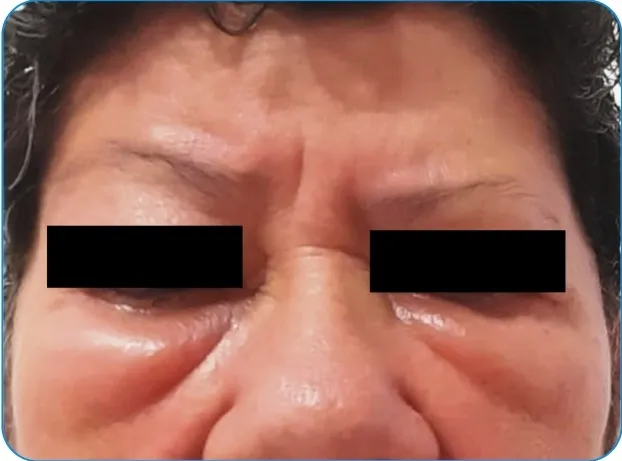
Clinical image of a 63-year-old woman showing bilateral conjunctival angioedema after the first dose of the adenovirus-vectored (ChAdOx1) SARS-Cov-2 vaccine. No reactions were recorded after the second homologous and third heterologous booster doses.
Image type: medical_photograph (oral_photograph)